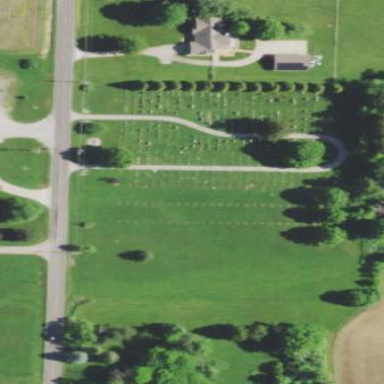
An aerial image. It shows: Graveyard.